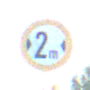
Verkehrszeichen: TatsaechlicheBreite2
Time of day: SunriseSunset
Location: Outdoor (RoadRail)
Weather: Clear
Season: NotSpecified
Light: Natural